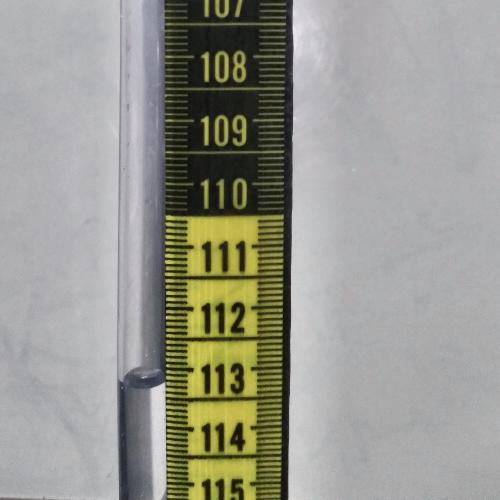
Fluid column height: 113.2 cm